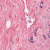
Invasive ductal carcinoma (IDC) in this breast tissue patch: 0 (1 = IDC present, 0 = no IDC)